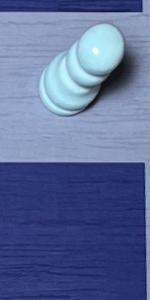
Label: Empty